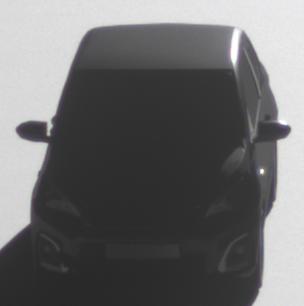
Make: Peugeot
Model: 108 1.0 VTi 68
Detailed model: 108
Model produced from: 2015/03
Model produced until: 2016/10
Doors: 3
Color: black
Road condition: dry road
Daytime: morning or afternoon
Contrast: high contrast